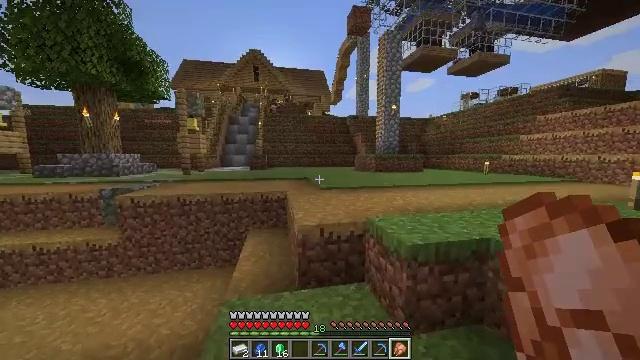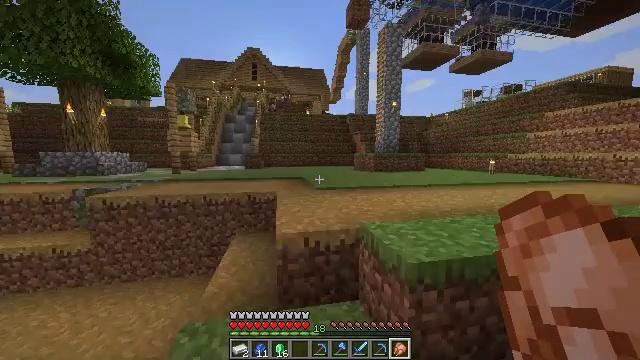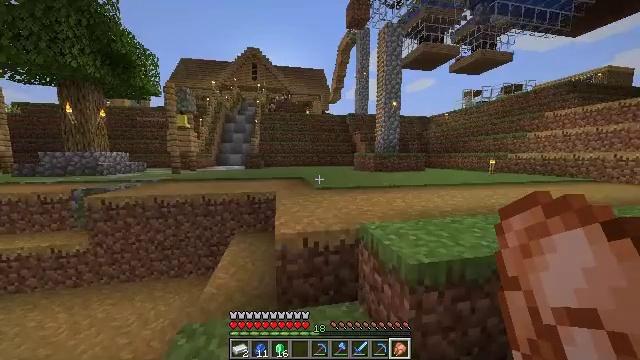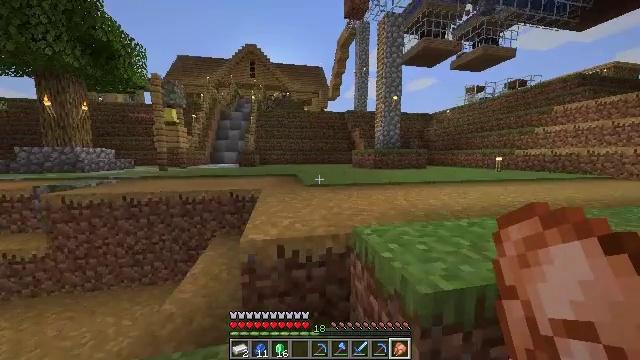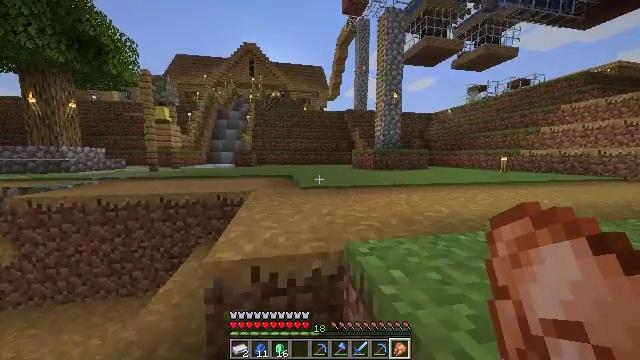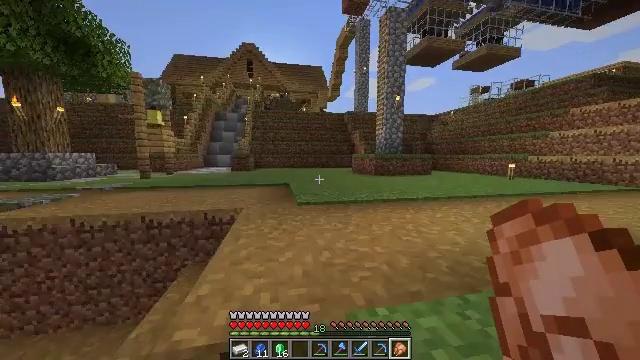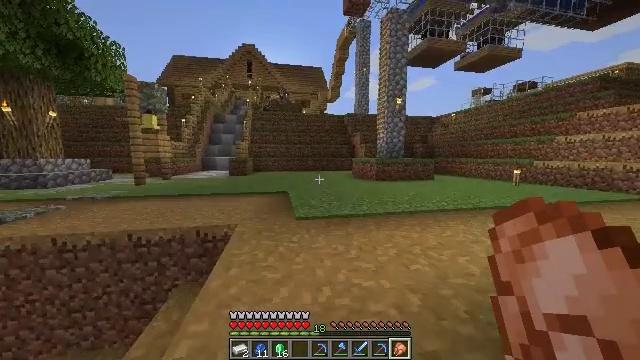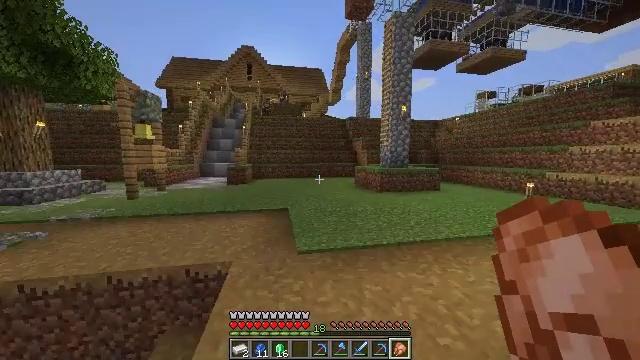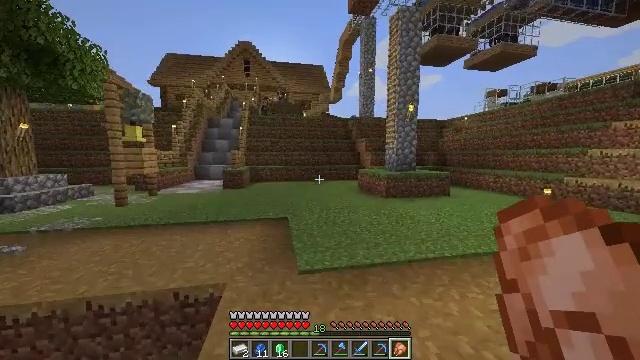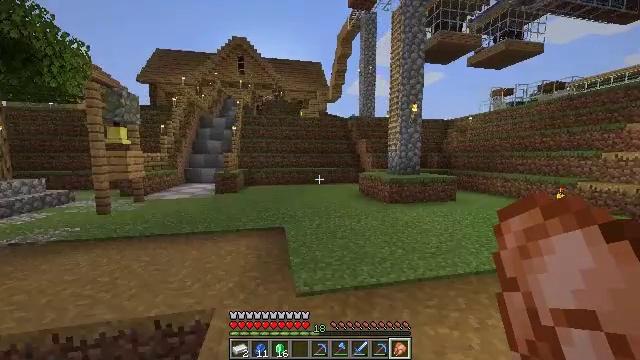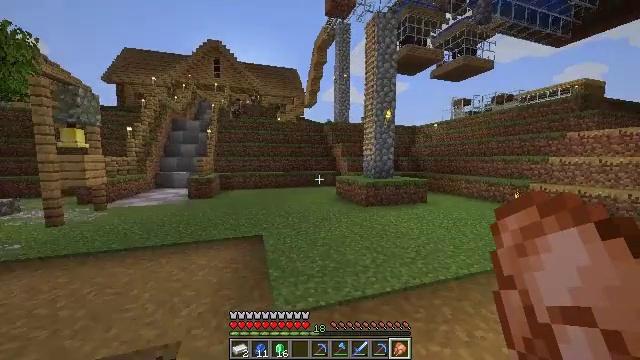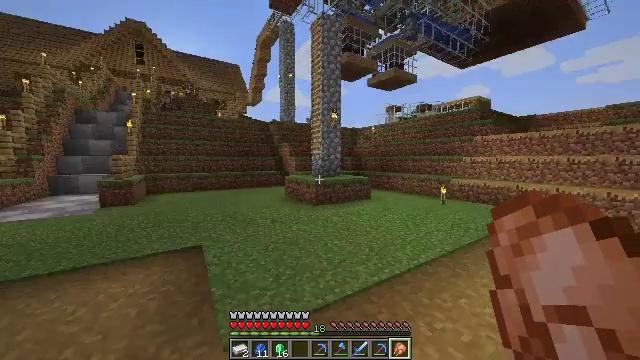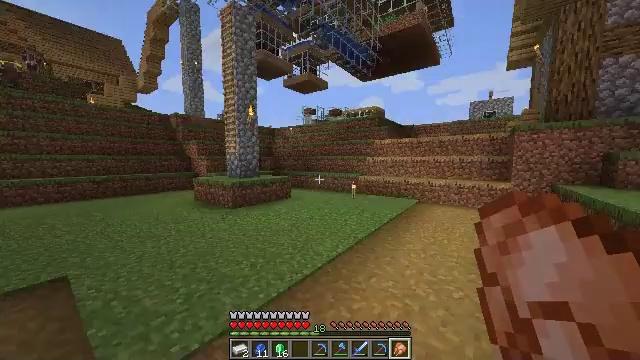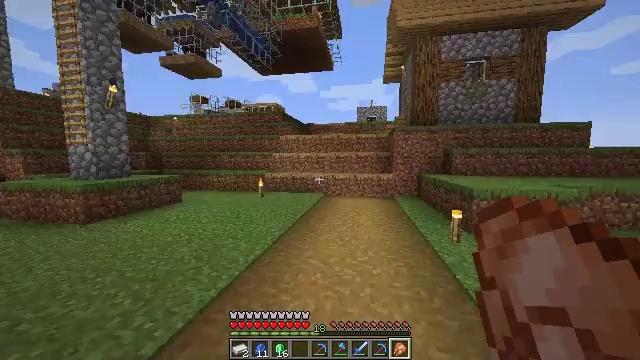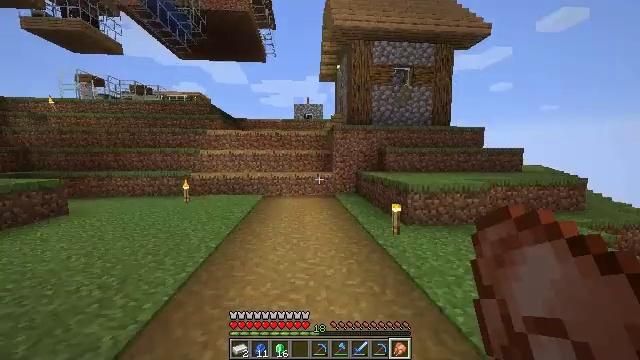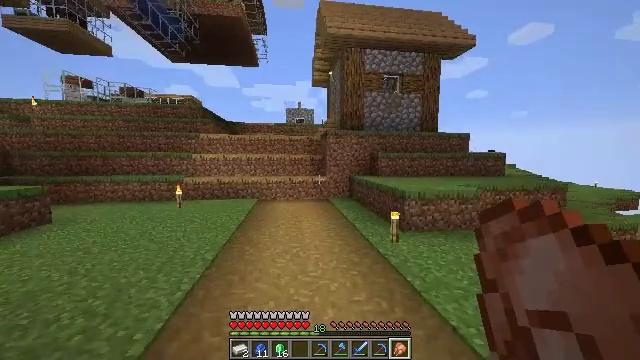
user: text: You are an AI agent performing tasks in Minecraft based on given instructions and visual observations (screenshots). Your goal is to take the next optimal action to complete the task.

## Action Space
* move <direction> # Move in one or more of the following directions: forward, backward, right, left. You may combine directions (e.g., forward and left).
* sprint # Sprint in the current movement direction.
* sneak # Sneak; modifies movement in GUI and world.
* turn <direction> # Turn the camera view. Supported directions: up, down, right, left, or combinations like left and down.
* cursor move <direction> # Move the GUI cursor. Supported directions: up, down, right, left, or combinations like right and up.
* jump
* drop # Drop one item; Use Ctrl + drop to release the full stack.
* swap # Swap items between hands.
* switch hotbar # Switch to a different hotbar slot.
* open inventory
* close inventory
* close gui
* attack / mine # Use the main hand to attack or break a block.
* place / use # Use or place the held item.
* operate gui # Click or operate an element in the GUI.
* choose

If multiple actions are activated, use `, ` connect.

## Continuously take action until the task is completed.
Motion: motion action
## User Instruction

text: Craft an emerald.
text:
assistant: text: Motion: move forward, jump
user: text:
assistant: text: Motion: move forward, jump
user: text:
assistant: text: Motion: move forward, jump
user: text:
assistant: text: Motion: move forward, jump
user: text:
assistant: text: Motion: move forward, sprint, jump
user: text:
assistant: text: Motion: move forward, sprint, jump
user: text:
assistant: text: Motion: move forward, sprint, jump
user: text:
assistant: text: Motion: move forward, sprint, jump
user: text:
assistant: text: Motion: move forward, sprint, jump
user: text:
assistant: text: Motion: move forward, turn right, jump
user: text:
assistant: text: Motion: move forward, turn right, jump
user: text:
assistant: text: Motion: move forward, turn right, jump
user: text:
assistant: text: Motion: move forward, turn right, jump
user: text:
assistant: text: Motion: move forward, turn right, jump
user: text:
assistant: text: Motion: move forward, sprint, turn right, jump
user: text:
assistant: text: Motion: move forward, sprint, jump
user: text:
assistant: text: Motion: move forward, sprint, jump
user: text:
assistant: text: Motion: move forward, sprint, jump
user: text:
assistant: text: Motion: move forward, jump
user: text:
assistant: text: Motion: move forward, jump
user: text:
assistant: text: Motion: move forward, jump
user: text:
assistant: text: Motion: move forward, jump
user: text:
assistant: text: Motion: move forward, jump
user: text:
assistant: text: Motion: move forward, jump
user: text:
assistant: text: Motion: move forward, jump
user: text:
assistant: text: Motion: move forward, sprint, turn left, jump
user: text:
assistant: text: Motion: move forward, sprint, turn left, jump
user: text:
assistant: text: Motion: move forward, sprint, turn left, jump
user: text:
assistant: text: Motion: move forward, sprint, turn left, jump
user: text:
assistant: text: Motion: move forward, sprint, turn left, jump